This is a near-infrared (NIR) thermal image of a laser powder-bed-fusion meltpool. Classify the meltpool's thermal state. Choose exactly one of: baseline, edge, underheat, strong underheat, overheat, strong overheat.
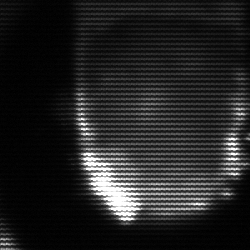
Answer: baseline